Field crop: tomato
Growth stage: 1
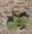
Species: solanum